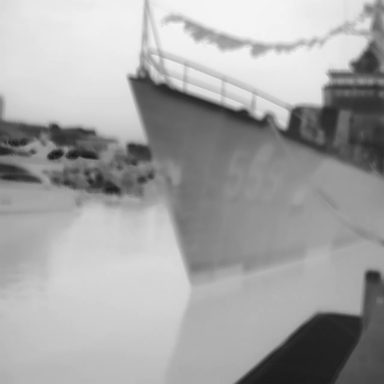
There is a warship in the infrared image.